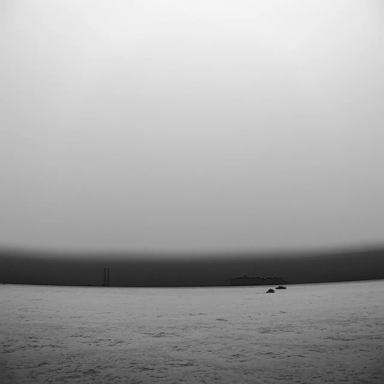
There are two canoes in the infrared image.